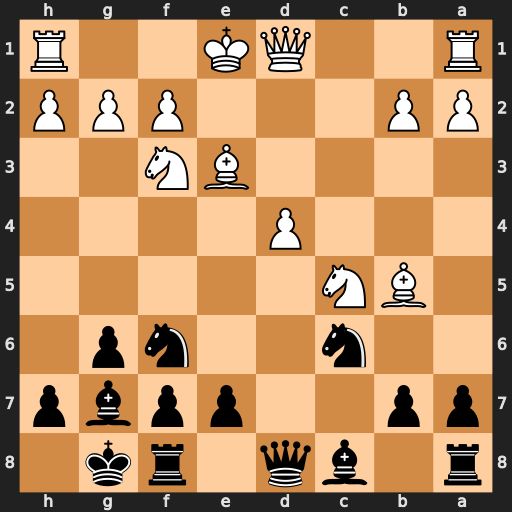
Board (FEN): r1bq1rk1/pp2ppbp/2n2np1/1BN5/3P4/4BN2/PP3PPP/R2QK2R
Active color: b
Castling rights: KQ
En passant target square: -
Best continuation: Qa5+ Qd2 Qxb5